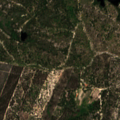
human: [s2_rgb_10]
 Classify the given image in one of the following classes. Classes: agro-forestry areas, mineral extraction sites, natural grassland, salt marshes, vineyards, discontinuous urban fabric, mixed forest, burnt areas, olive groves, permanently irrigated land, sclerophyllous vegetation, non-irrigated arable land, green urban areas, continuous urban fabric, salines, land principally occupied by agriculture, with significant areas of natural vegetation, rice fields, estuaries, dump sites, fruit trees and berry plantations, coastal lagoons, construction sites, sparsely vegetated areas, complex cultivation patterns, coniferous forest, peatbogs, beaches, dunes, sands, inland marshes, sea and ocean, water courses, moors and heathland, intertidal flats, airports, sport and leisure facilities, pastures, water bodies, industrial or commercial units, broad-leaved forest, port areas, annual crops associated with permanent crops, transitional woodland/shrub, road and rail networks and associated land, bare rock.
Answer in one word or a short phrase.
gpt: annual crops associated with permanent crops, mixed forest